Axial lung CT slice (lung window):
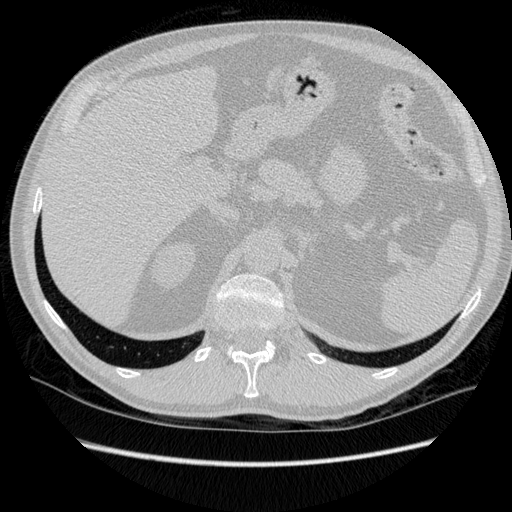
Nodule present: no